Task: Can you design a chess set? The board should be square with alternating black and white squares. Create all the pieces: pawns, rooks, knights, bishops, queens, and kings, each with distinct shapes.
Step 3873:
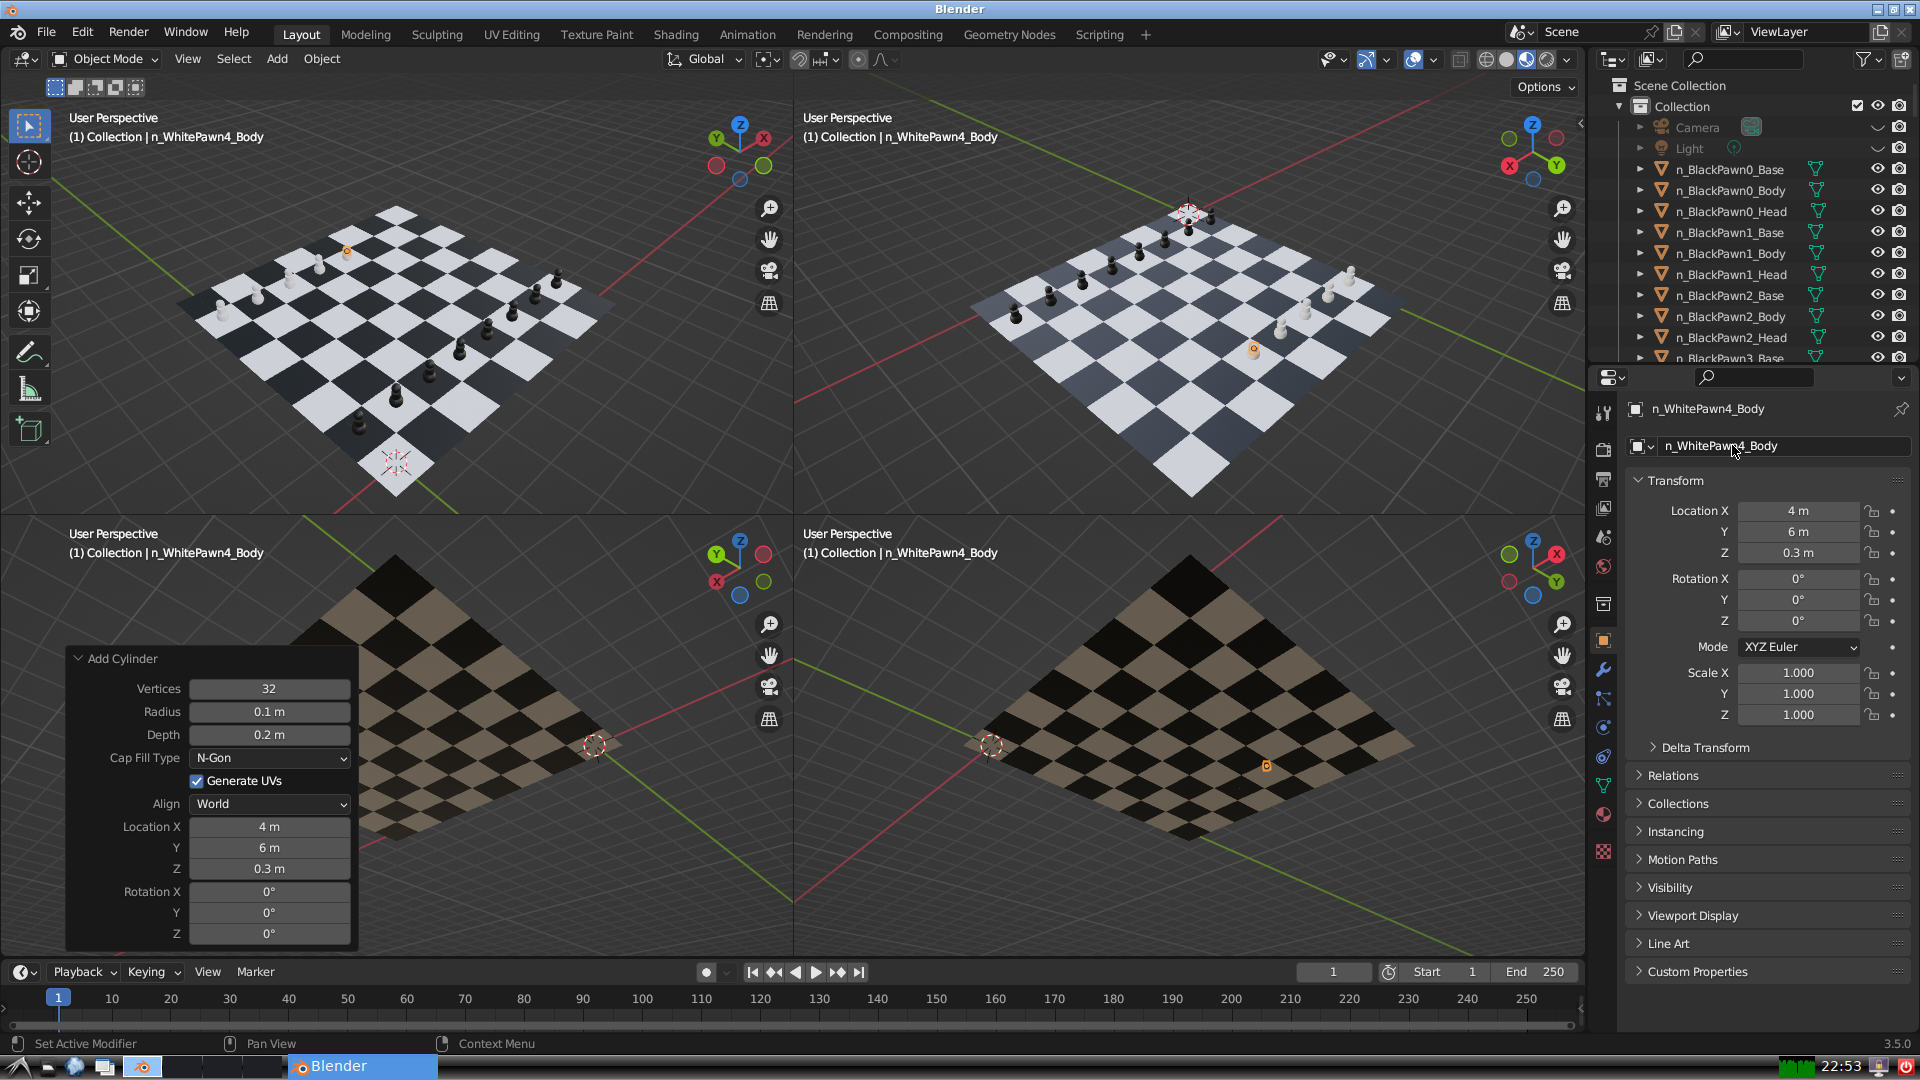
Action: {"mouse_move": [1603, 815]}